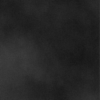
Label: dusty